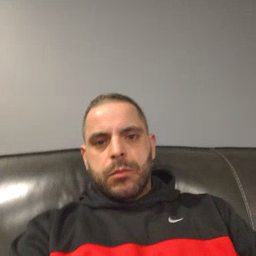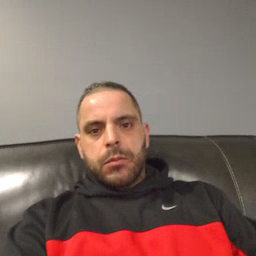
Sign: snow